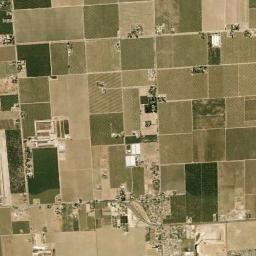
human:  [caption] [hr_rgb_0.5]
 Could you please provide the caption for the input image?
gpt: Lots of rectangular farmlands of different colors and sizes are neatly arranged on the ground and lots of houses are surrounded by these farmlands .

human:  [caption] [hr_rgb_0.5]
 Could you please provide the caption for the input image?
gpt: Many densely and neatly arranged dark green, light green, and tan mixed rectangular farmlands of different sizes, Surrounded by buildings .

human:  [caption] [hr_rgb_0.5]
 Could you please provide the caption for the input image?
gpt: There are many rectangular farmlands of different sizes and shades .

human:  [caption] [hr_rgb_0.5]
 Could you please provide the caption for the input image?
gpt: There are some green and bare rectangular farmland .

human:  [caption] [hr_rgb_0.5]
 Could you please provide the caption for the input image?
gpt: There are many yellow rectangular farmlands and green ones .